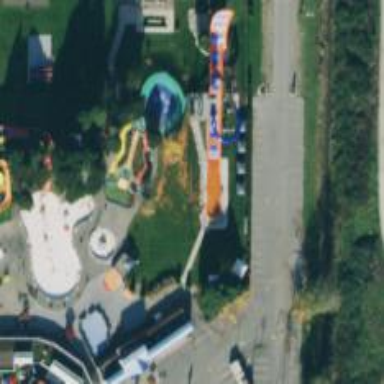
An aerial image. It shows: Water slide attraction.